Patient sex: M
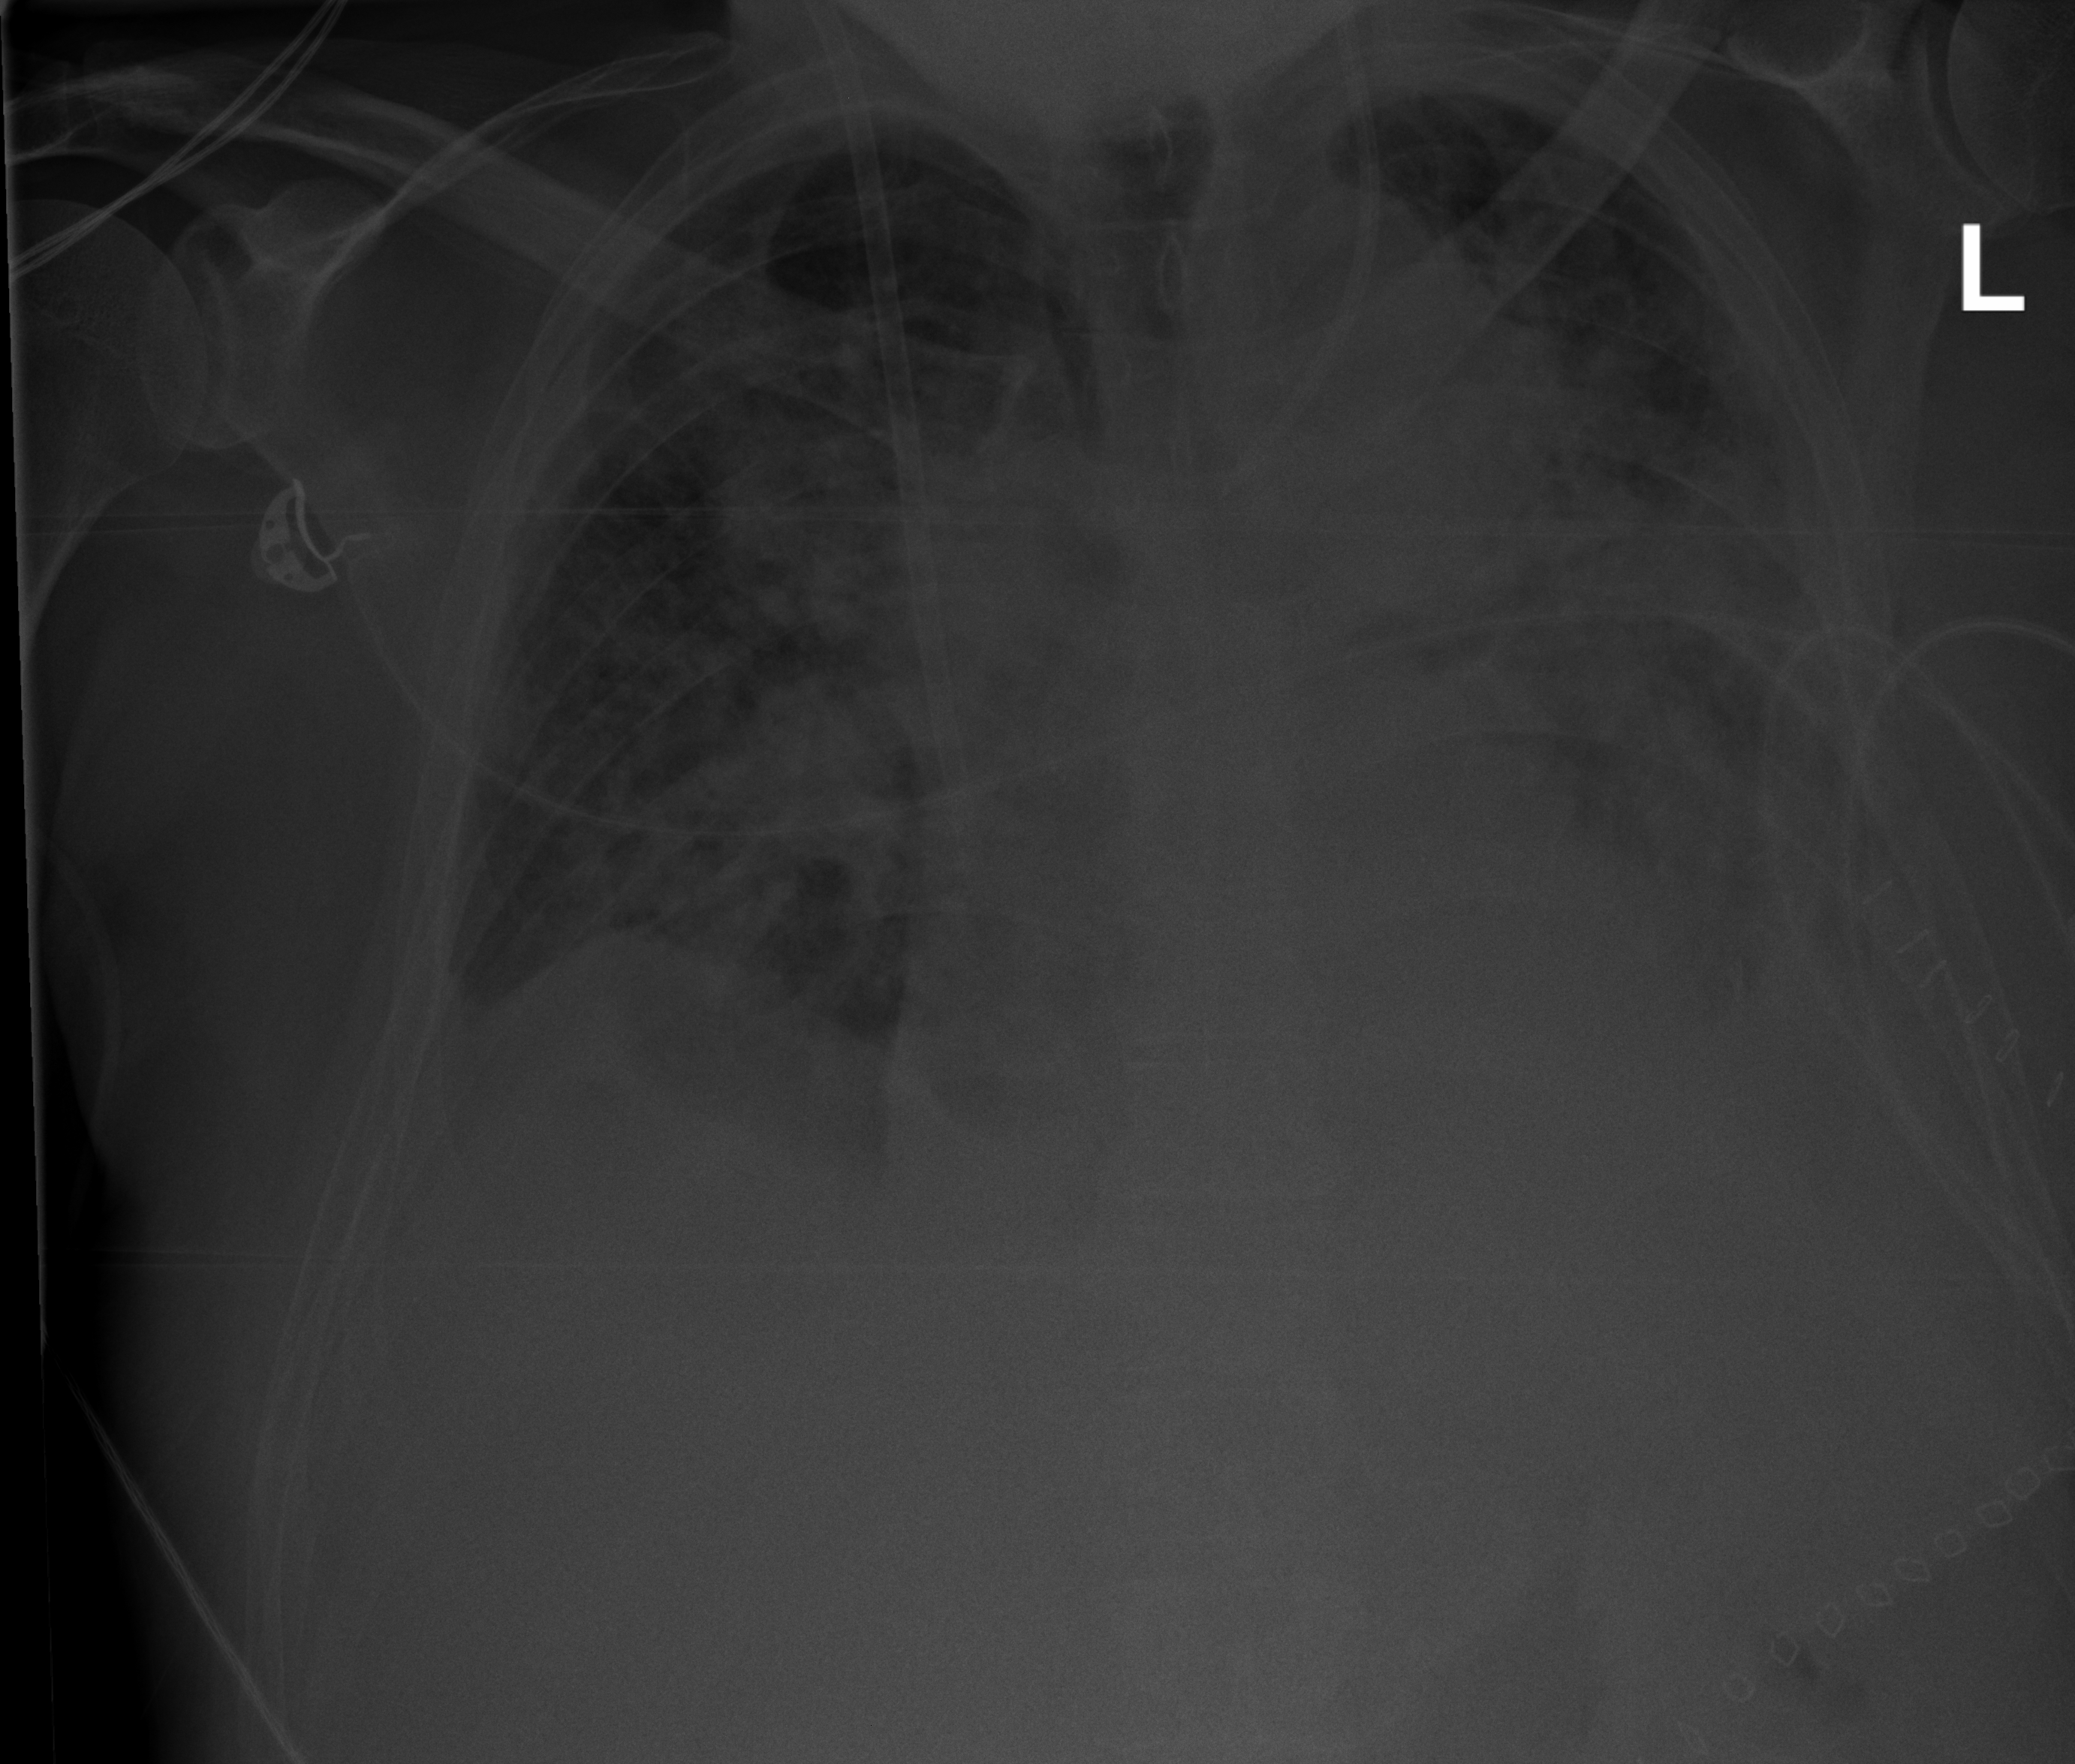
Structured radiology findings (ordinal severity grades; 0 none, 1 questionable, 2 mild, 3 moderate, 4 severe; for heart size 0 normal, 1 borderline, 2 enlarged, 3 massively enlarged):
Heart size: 2
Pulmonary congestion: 2
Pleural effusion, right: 2
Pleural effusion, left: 3
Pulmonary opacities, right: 2
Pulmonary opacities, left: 3
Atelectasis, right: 2
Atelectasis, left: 3